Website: macys
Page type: receipt
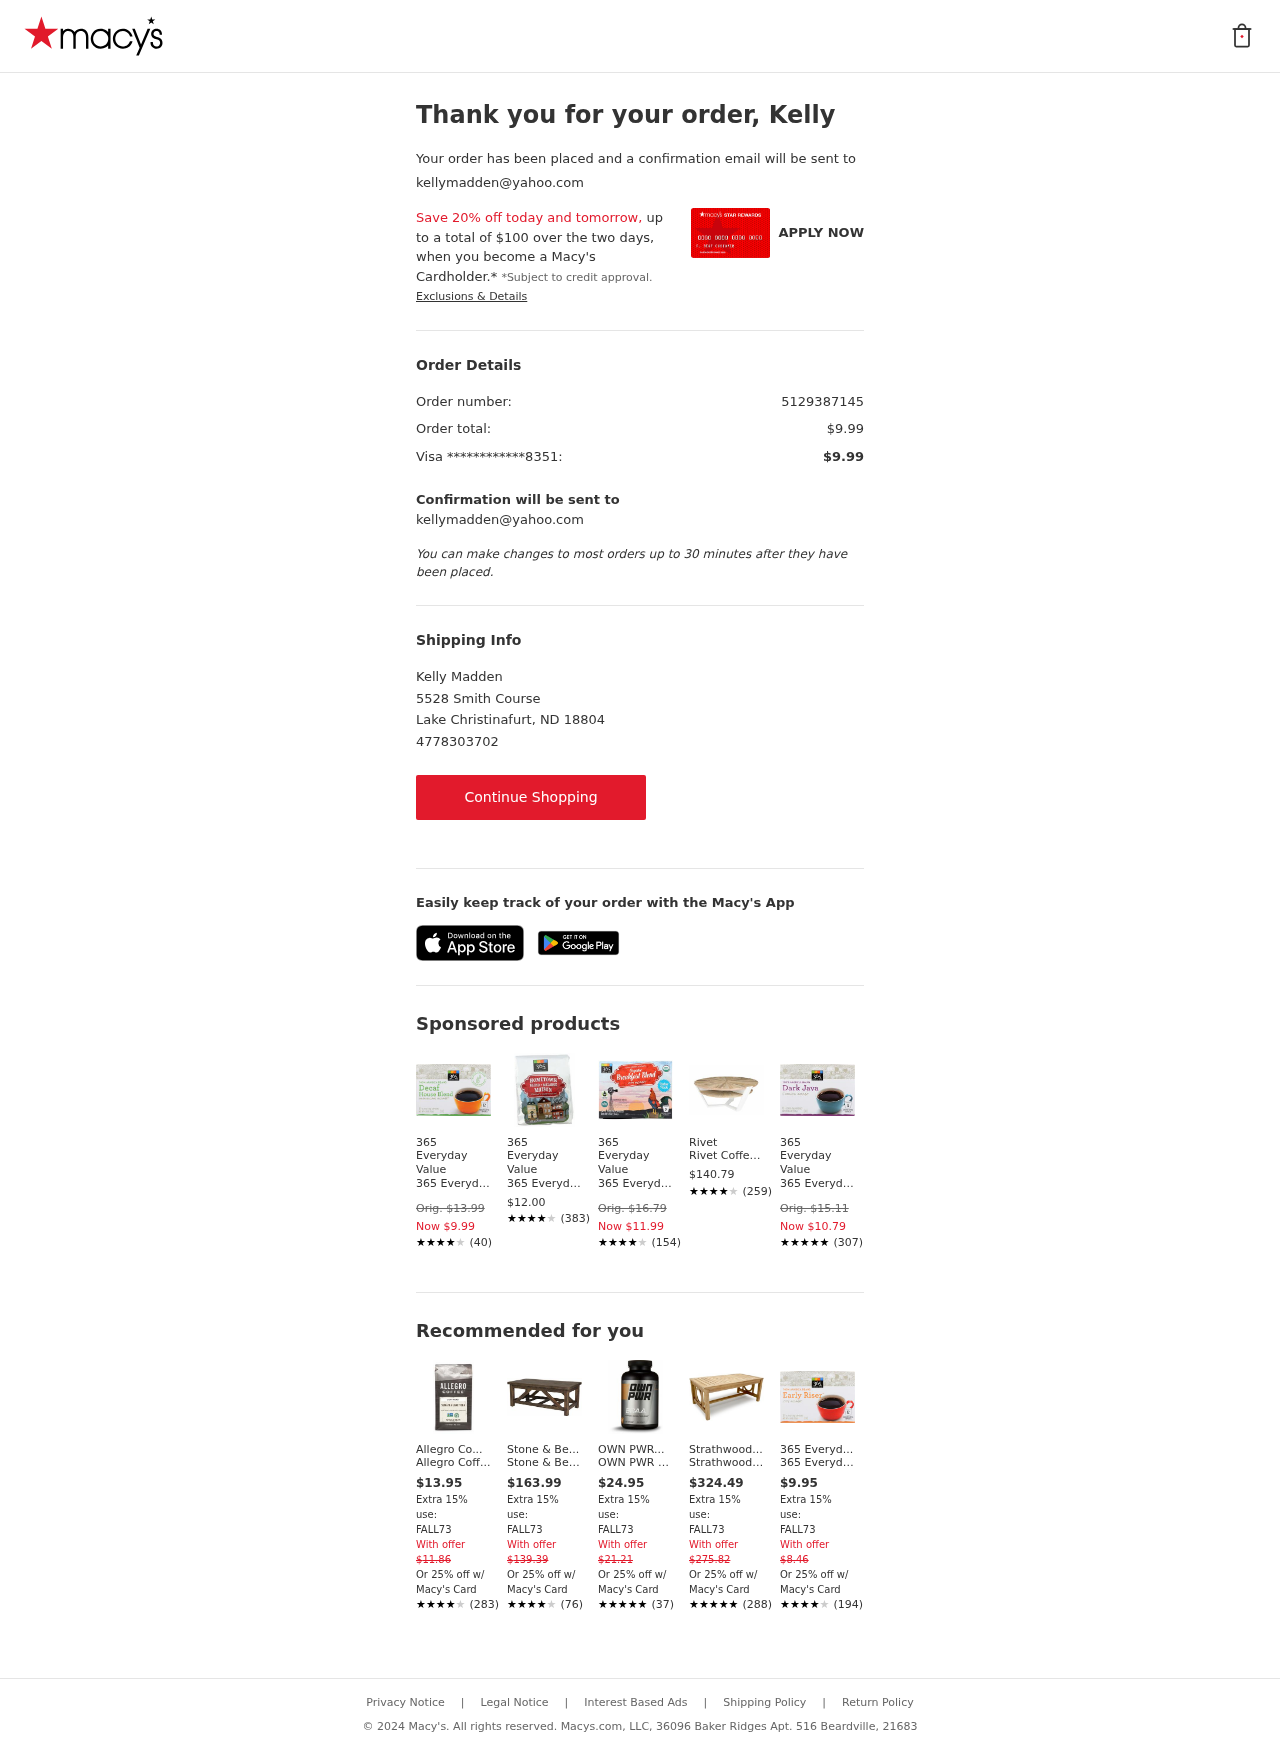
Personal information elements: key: PII_CARD_LAST4
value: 8351
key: PII_CARD_TYPE
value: Visa
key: PII_EMAIL
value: kellymadden@yahoo.com
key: PII_FIRSTNAME
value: Kelly
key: PII_FULLNAME
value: Kelly Madden
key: PII_PHONE
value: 4778303702
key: PII_PROMO_CODE
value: FALL73
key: PII_STREET
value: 5528 Smith Course
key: PII_EMAIL2
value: kellymadden@yahoo.com
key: PII_CITY_STATE_ZIP
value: Lake Christinafurt, ND 18804
Product elements: key: PRODUCT10_BRAND
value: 365 Everyday Value
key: PRODUCT10_NAME
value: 365 Everyday Value, Early Riser Coffee Capsules, 12 ct
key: PRODUCT10_NUM_RATINGS
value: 194
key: PRODUCT10_PRICE
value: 9.95
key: PRODUCT10_RATING
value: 4.1
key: PRODUCT1_BRAND
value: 365 Everyday Value
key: PRODUCT1_NAME
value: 365 Everyday Value, Decaf House Blend Coffee Capsules, 12 ct
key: PRODUCT1_NUM_RATINGS
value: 40
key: PRODUCT1_PRICE
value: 9.99
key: PRODUCT1_RATING
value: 3.9
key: PRODUCT2_BRAND
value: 365 Everyday Value
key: PRODUCT2_NAME
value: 365 Everyday Value, Hometown Blend City Roast Whole Bean Coffee - Bag, 24 oz
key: PRODUCT2_NUM_RATINGS
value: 383
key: PRODUCT2_PRICE
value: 12
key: PRODUCT2_RATING
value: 4.3
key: PRODUCT3_BRAND
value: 365 Everyday Value
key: PRODUCT3_NAME
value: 365 Everyday Value, Organic Breakfast Blend Coffee Capsules, 24 ct
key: PRODUCT3_NUM_RATINGS
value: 154
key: PRODUCT3_PRICE
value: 11.99
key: PRODUCT3_RATING
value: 4.3
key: PRODUCT4_BRAND
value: Rivet
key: PRODUCT4_NAME
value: Rivet Coffee Tables
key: PRODUCT4_NUM_RATINGS
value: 259
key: PRODUCT4_PRICE
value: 140.79
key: PRODUCT4_RATING
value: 4.1
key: PRODUCT5_BRAND
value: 365 Everyday Value
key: PRODUCT5_NAME
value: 365 Everyday Value, Dark Java Coffee Capsules, 12 ct
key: PRODUCT5_NUM_RATINGS
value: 307
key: PRODUCT5_PRICE
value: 10.79
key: PRODUCT5_RATING
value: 4.5
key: PRODUCT6_BRAND
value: Allegro Coffee
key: PRODUCT6_NAME
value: Allegro Coffee Sumatra Whole Bean Coffee, 12 oz
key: PRODUCT6_NUM_RATINGS
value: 283
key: PRODUCT6_PRICE
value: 13.95
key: PRODUCT6_RATING
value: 4
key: PRODUCT7_BRAND
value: Stone & Beam
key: PRODUCT7_NAME
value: Stone & Beam Coffee Tables
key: PRODUCT7_NUM_RATINGS
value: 76
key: PRODUCT7_PRICE
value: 163.99
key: PRODUCT7_RATING
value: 4.2
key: PRODUCT8_BRAND
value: OWN PWR
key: PRODUCT8_NAME
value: OWN PWR BCAA (Branched Chain Amino Acid) 1000 MG per Serving (2 Capsules), 200 Capsules
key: PRODUCT8_NUM_RATINGS
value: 37
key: PRODUCT8_PRICE
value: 24.95
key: PRODUCT8_RATING
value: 4.9
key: PRODUCT9_BRAND
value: Strathwood
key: PRODUCT9_NAME
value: Strathwood Signature Tavolara Teak Coffee Table
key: PRODUCT9_NUM_RATINGS
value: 288
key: PRODUCT9_PRICE
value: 324.49
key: PRODUCT9_RATING
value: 4.5
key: PRODUCT1_ORIGINAL_PRICE
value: Orig. $13.99
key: PRODUCT3_ORIGINAL_PRICE
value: Orig. $16.79
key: PRODUCT5_ORIGINAL_PRICE
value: Orig. $15.11
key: PRODUCT6_OFFER_PRICE
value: $11.86
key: PRODUCT7_OFFER_PRICE
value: $139.39
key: PRODUCT8_OFFER_PRICE
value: $21.21
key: PRODUCT9_OFFER_PRICE
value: $275.82
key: PRODUCT10_OFFER_PRICE
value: $8.46
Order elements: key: ORDER_ID
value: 5129387145
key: ORDER_TOTAL
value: $9.99